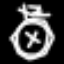
Label: octagon